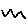
Label: zigzag